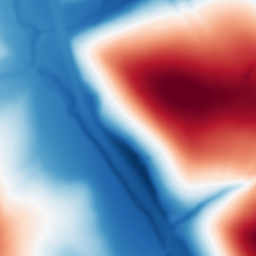
Category: multiscale
Decomposition family: dog_multiscale
Decomposition parameters: sigma_ratio: 2
n_scales: 6
base_sigma: 2
Upsampling method: bspline
Upsampling parameters: scale: 4
Upsampling scale: 4